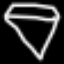
Label: diamond